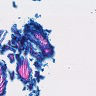
Metastatic tissue present: no